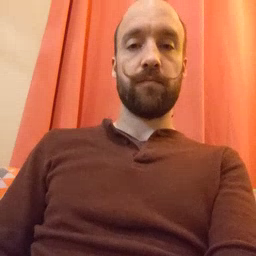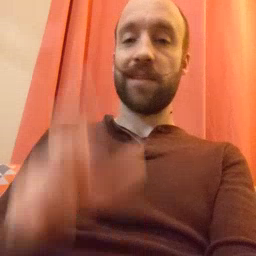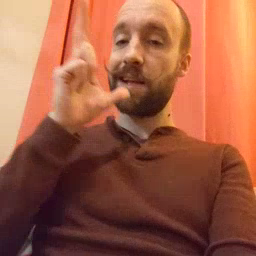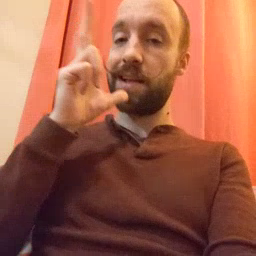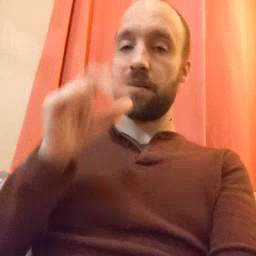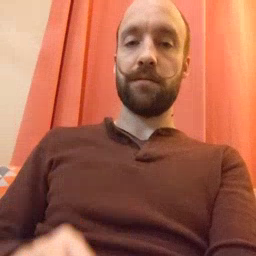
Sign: hen